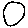
Label: circle